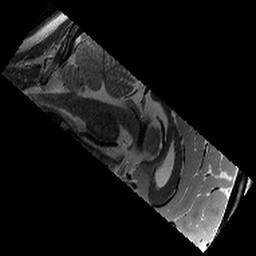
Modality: T2w
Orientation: sagittal
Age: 10
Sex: male
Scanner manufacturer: siemens
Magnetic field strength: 3 T
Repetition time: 9.23 s
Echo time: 0.067 s